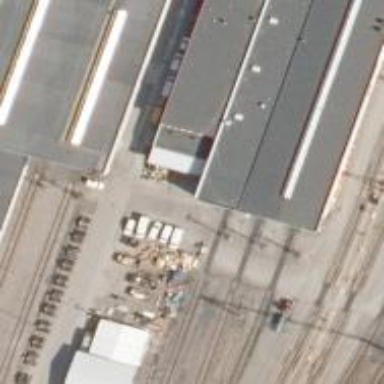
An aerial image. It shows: Rail yard with electrified contact lines for railway operations.